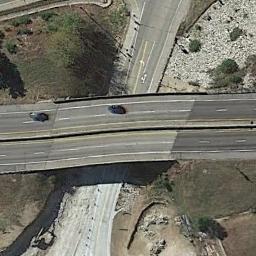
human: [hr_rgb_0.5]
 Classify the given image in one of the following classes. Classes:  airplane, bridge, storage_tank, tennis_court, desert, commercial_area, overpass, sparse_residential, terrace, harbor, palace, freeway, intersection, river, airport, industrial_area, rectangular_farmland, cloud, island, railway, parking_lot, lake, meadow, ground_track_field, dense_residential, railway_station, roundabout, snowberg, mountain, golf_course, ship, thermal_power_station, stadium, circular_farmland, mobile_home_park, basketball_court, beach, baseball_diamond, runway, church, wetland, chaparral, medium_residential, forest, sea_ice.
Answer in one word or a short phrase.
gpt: overpass